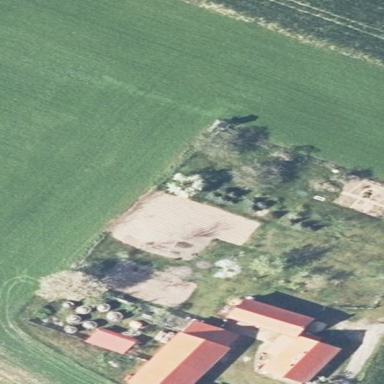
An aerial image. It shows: Farmyard area.